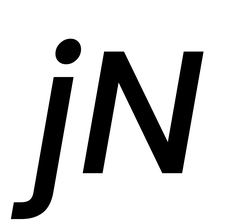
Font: Poppins-MediumItalic